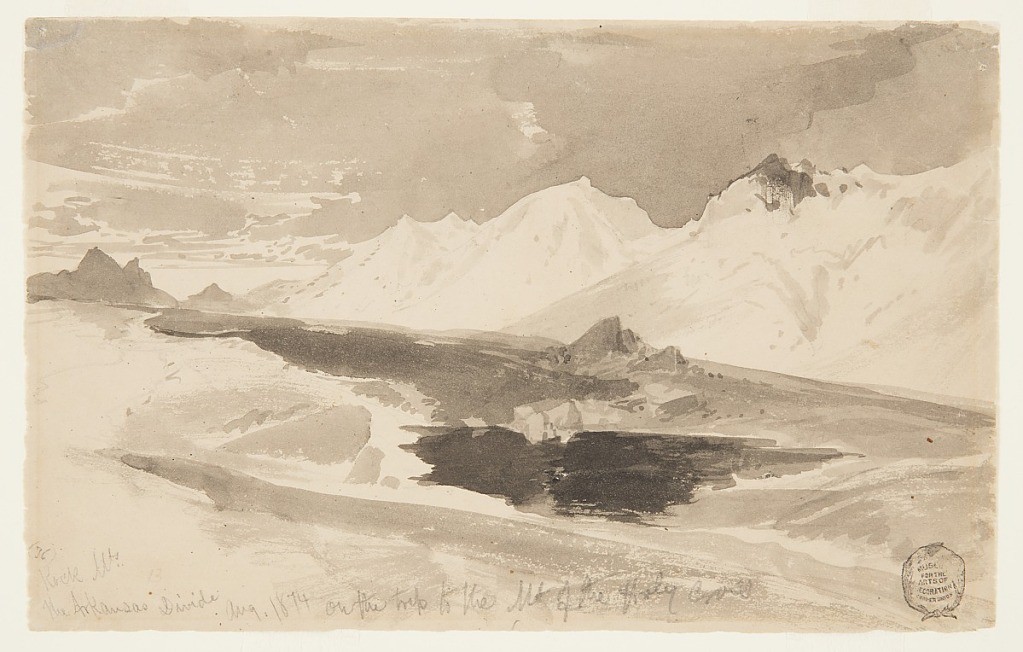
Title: The Arkansas Divide
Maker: Thomas Moran, American, b. Britain, 1837–1926
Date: August 1874
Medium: Brush and black wash, graphite on thin light brown wove paper
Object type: Drawing
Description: Horizontal and oblique view of valley with a mountain range in the distance